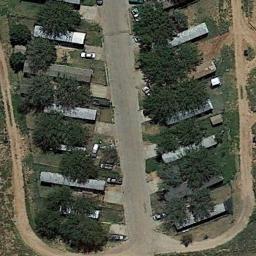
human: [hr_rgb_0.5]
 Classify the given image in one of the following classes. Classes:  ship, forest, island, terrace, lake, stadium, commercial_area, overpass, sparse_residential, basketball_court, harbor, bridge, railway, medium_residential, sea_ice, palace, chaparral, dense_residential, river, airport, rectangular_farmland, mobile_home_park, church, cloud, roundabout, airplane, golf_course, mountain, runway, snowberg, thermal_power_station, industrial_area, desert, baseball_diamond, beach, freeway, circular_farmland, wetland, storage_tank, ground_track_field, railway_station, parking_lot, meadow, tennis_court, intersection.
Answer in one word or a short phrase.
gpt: mobile_home_park